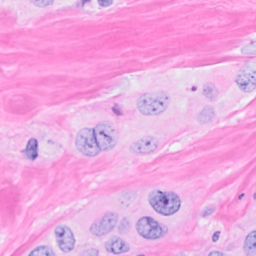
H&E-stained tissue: Breast